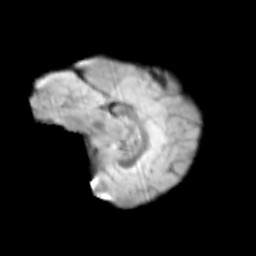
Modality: T2w
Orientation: sagittal
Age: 11
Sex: female
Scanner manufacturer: siemens
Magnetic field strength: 3 T
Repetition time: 3.8 s
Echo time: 0.07 s